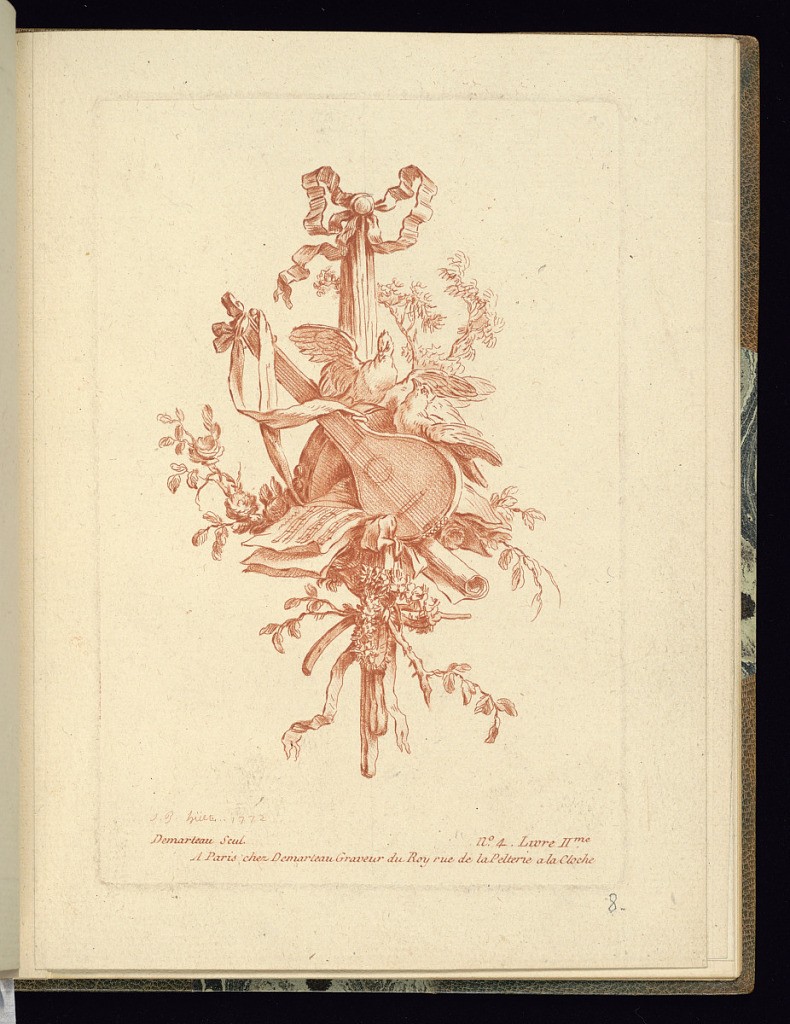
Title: Trophy Design
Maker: Jean-Baptiste Huet, French, 1745 – 1811
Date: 1772
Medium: Crayon manner etching in red ink on laid paper
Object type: Print
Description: Fourth plate from a series of four ornament prints of designs for trophies. Hanging from tied ribbons - foliate branches with flowers, a guitar, tambourine, sheets of music, and two birds. The plate is numbered, dated, and signed.